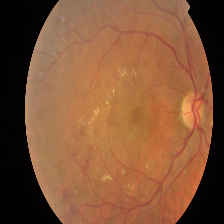
Diabetic retinopathy grade: Proliferative DR